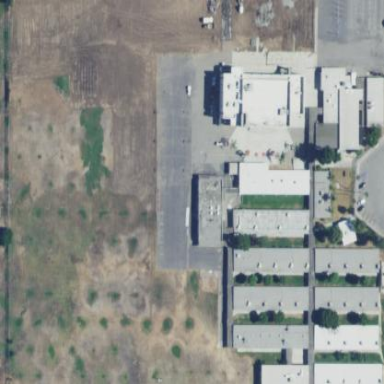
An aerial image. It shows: School.